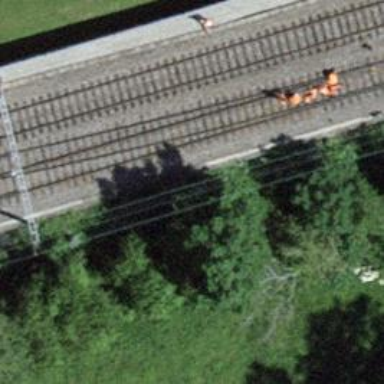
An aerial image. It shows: Railway track with contact line for electrification.